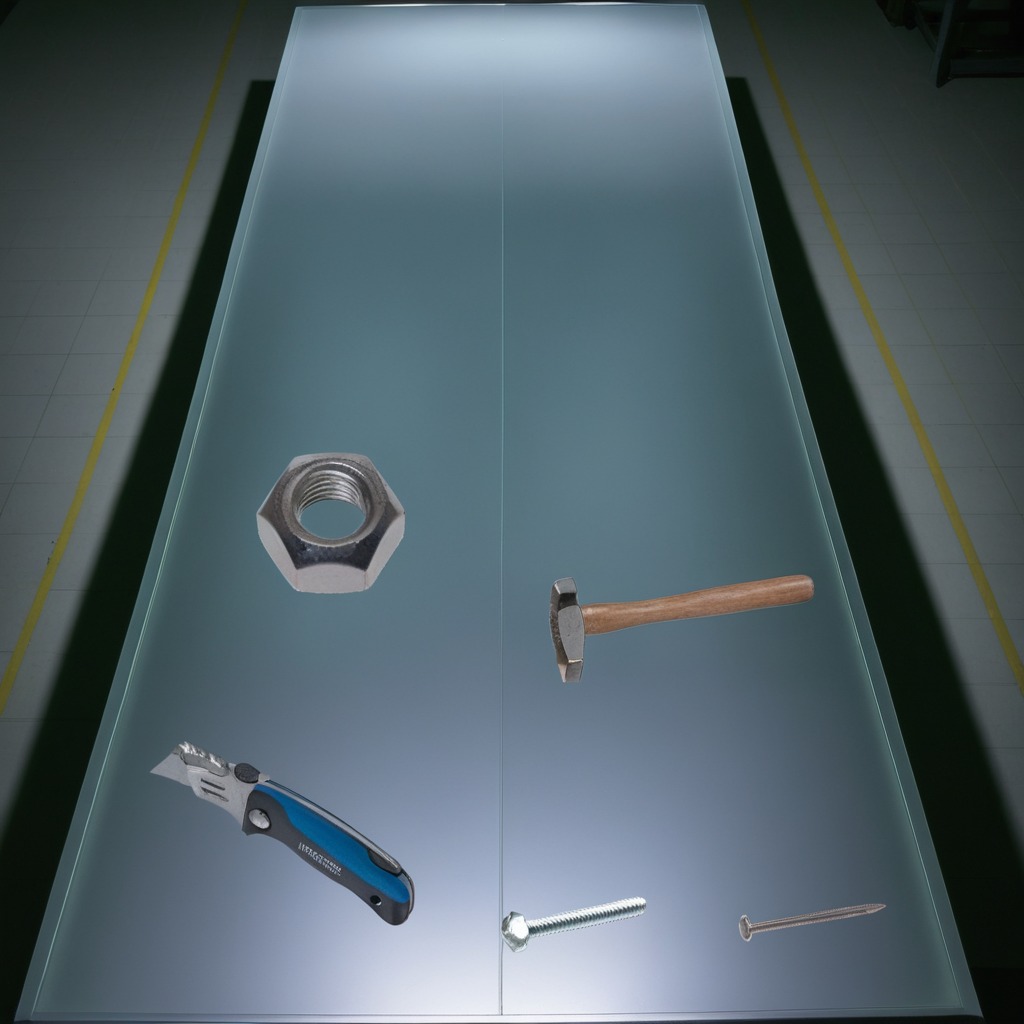
A utility knife, a metal machine screw, an iron nail, a hammer, and a metal nut are lying on the table.